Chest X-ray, PA view. Patient: 64 years old, sex M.
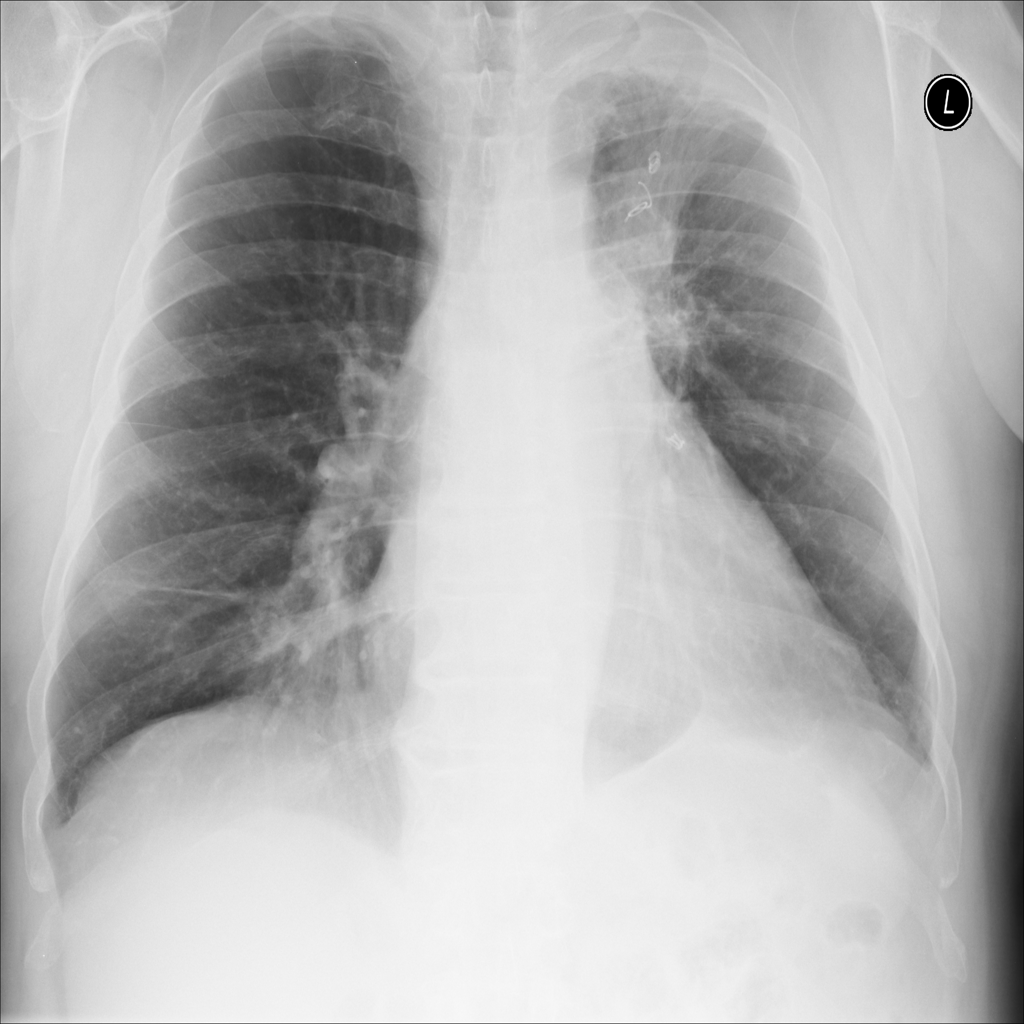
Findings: Fibrosis